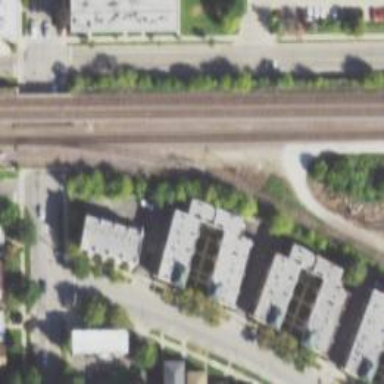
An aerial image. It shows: Rail spur service.